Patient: sex F, age 62
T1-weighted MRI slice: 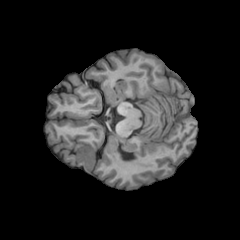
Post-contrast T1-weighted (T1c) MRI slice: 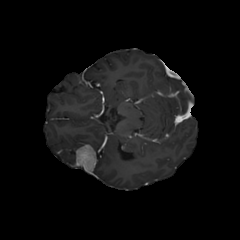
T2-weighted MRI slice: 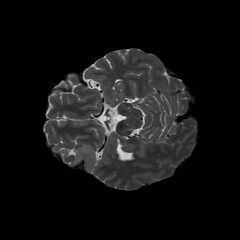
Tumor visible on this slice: no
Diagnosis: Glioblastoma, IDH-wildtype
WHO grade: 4